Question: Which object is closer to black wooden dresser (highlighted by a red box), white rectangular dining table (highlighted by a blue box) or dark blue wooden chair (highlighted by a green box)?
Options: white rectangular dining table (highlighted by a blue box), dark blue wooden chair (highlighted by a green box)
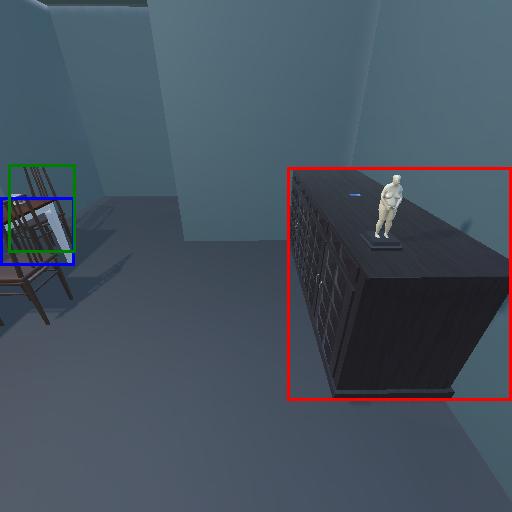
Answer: white rectangular dining table (highlighted by a blue box)